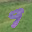
Label: 9